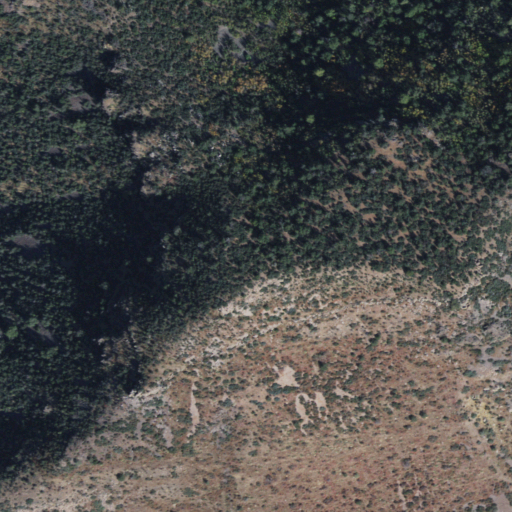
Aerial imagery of mountain in Arizona named Catholic Peak containing evergreen forest and shrub